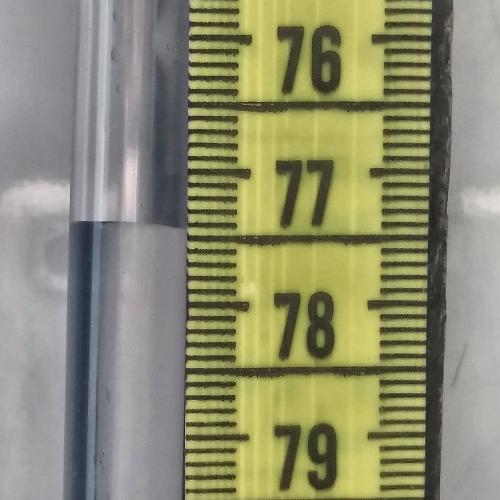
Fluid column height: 77.4 cm